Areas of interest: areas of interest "Babaoshan Revolutionary Cemetery"
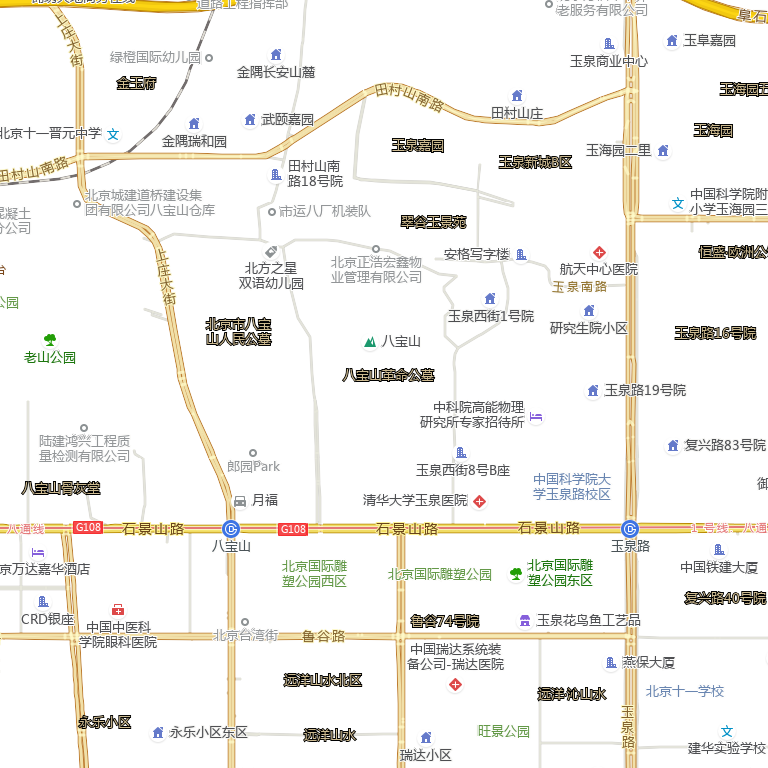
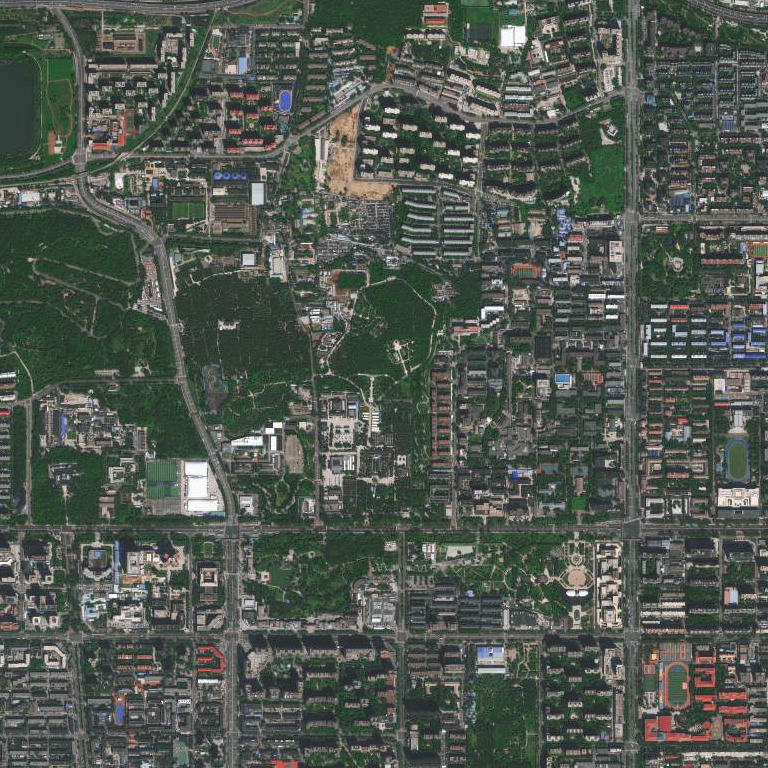